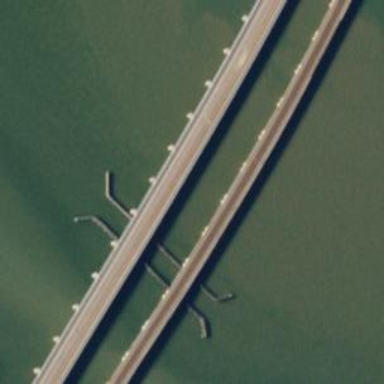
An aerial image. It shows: There is bridge in the image.